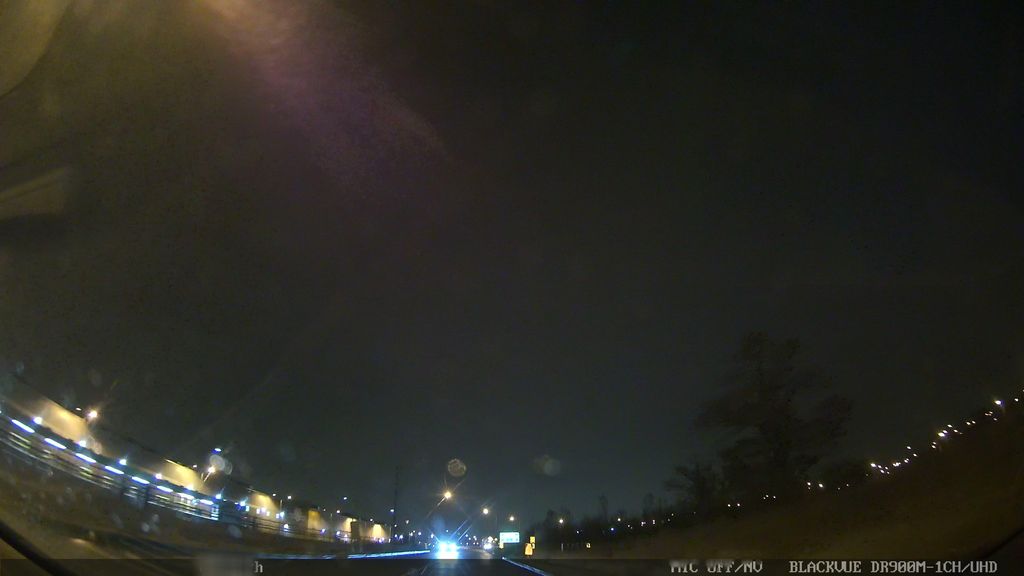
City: toronto